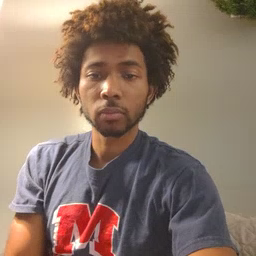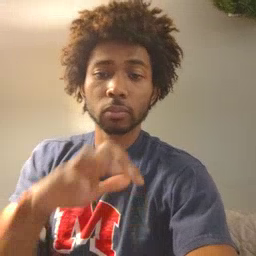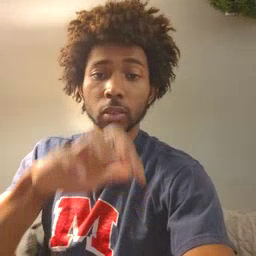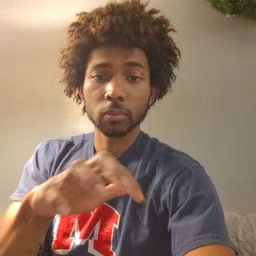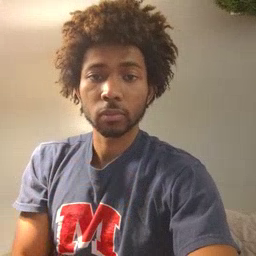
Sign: alligator